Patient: sex M, age 52
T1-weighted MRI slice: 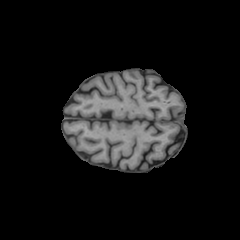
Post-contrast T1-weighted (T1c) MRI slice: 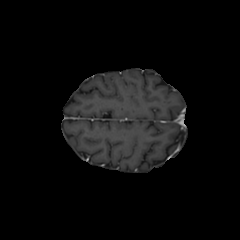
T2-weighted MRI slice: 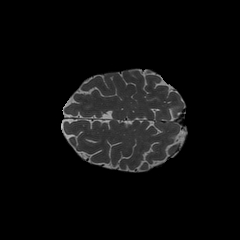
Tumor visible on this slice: no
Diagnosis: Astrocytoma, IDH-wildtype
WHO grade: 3